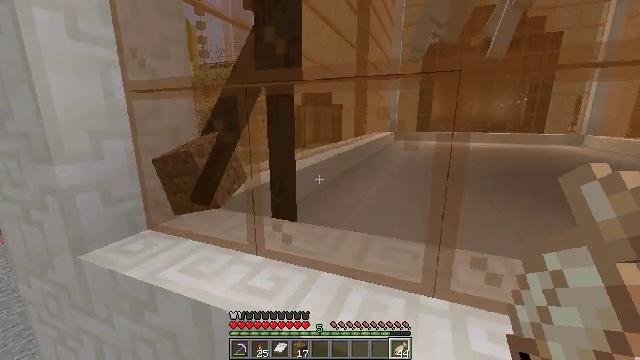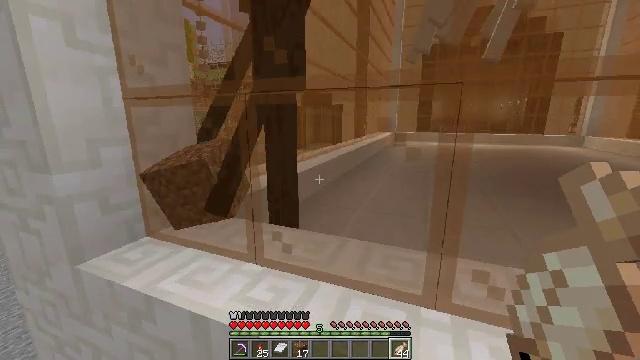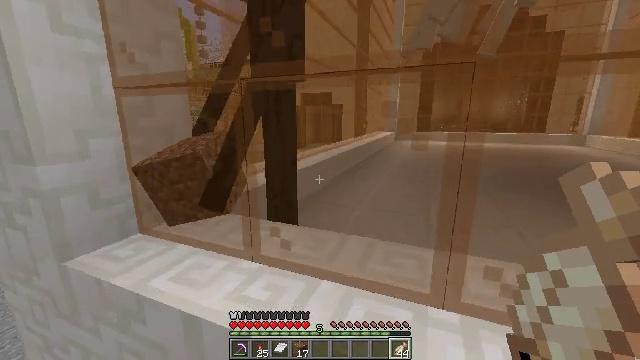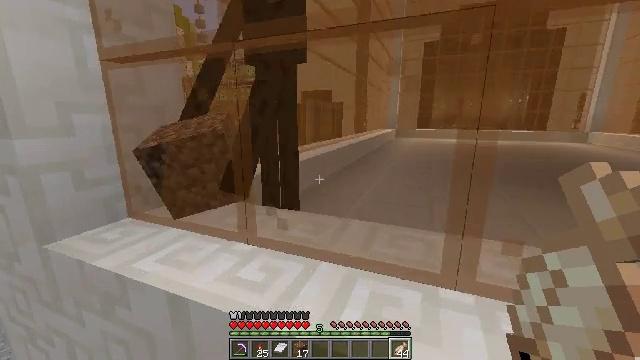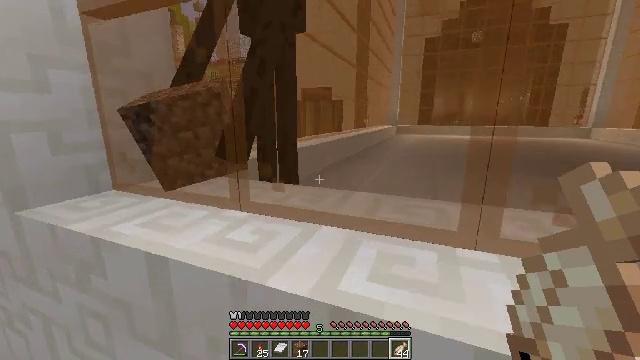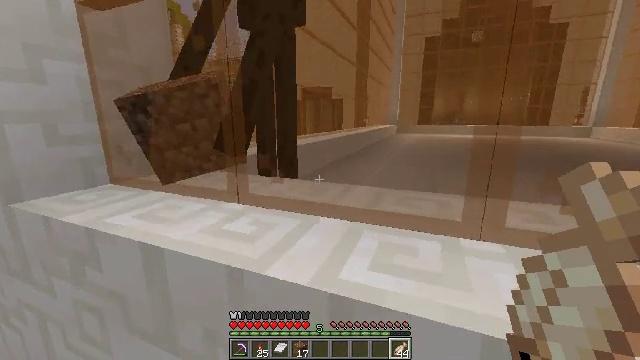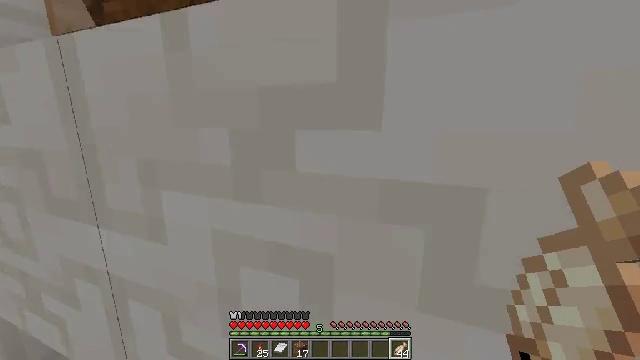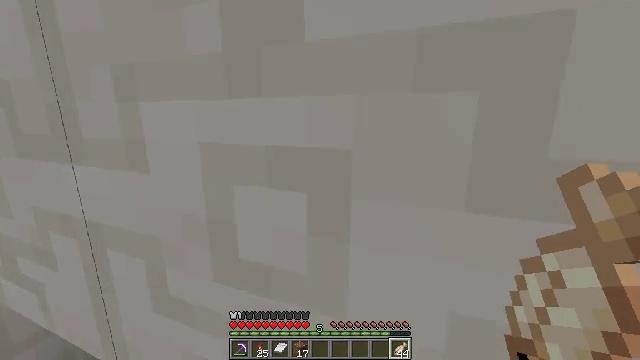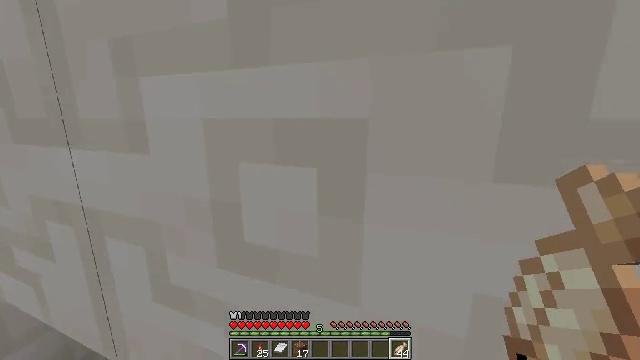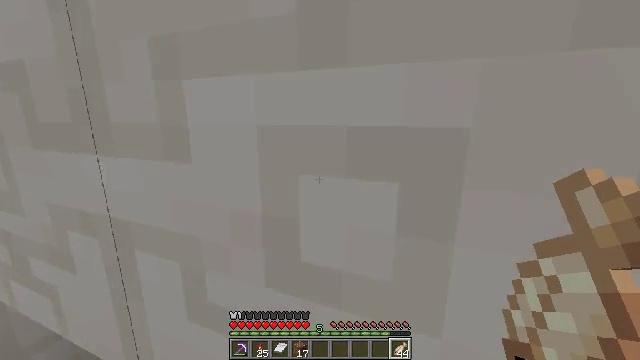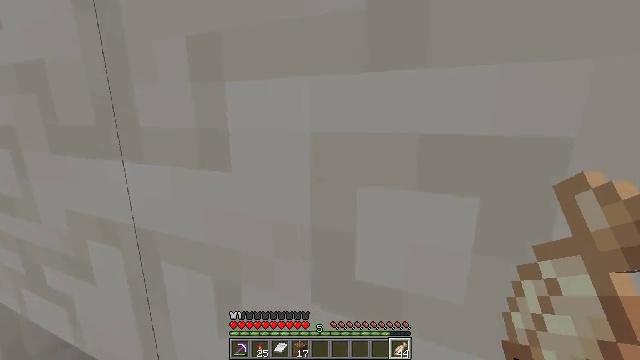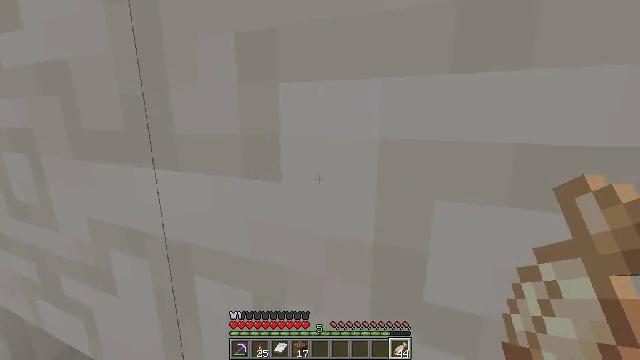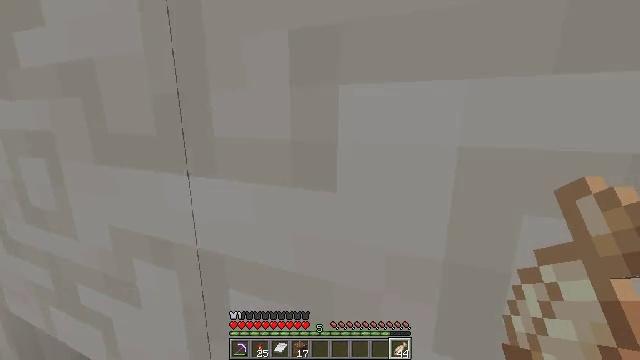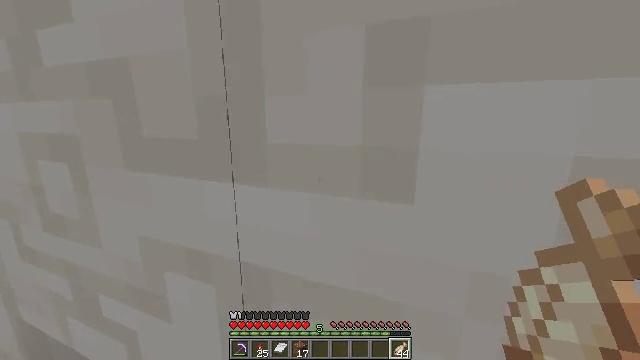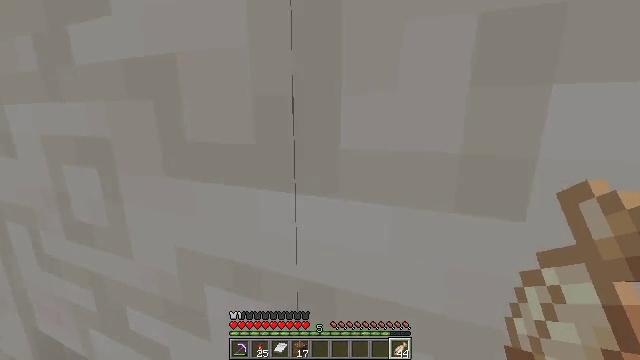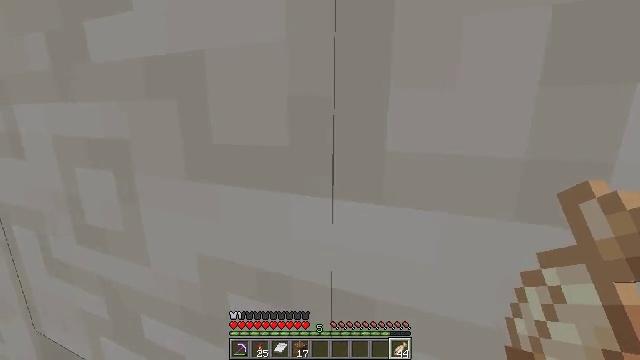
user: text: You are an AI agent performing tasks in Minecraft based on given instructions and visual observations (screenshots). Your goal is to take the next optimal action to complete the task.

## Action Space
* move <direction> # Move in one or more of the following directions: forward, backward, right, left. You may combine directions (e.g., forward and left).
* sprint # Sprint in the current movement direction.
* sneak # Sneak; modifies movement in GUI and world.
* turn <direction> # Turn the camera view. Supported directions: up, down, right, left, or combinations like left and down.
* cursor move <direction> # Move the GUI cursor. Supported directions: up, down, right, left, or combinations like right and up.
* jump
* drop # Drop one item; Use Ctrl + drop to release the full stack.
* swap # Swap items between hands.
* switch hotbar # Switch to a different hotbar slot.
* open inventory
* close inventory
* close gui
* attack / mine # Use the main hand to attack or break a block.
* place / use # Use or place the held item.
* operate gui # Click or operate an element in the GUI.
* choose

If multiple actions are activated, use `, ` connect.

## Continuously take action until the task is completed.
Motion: motion action
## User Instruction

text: Attack the quartz slab to collect it.
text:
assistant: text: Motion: move forward
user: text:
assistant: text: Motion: move forward
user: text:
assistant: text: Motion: move forward
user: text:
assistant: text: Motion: move forward
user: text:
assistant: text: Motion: move forward
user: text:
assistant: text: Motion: move forward
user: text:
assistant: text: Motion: move forward
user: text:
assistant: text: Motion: move forward
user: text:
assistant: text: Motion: move forward
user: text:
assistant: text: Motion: move forward
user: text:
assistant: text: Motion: move forward
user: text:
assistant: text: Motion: move forward
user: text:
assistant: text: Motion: move forward
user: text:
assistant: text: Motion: move forward
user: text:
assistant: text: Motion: move forward
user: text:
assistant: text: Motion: move forward, turn right and up, jump
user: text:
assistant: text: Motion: move forward, turn right and down, jump
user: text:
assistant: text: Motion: move forward, turn right, jump
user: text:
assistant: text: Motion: move forward, jump
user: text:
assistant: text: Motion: move forward, jump
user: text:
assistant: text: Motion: move forward
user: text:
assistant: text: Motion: move forward
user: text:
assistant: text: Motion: move forward
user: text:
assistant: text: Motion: move forward
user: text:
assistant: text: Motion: move forward
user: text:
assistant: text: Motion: move forward
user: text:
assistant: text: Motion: move forward
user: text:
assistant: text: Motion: move forward, turn right and down
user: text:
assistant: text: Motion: move forward, turn right and down
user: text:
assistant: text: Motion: move forward, turn right and down